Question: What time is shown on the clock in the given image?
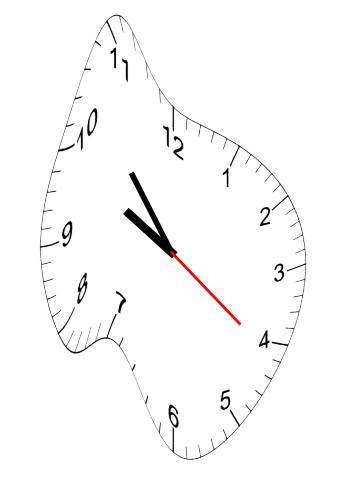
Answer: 09:53:21